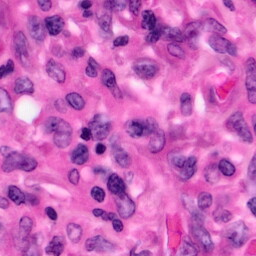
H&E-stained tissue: Pancreatic